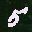
Label: 5